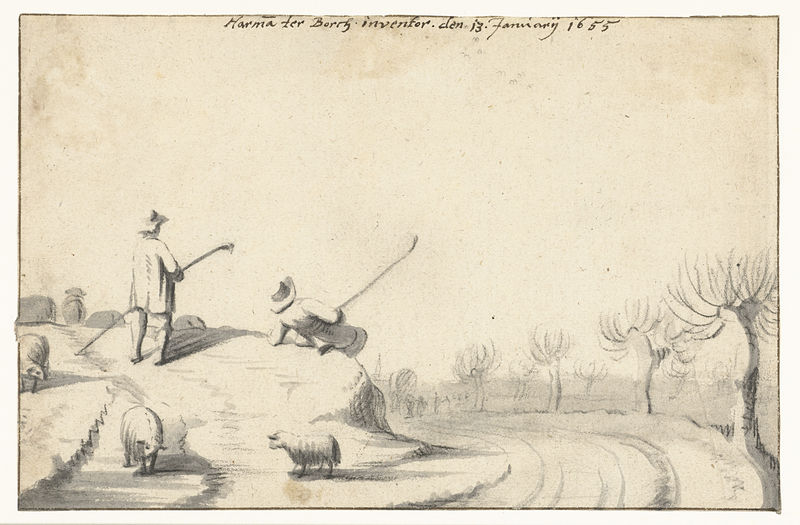
Titel: Twee herders en hun kudde op een heuvel
Künstler: Harmen ter Borch
Standort: Amsterdam
Institution: Rijksmuseum
Schlagwörter: hat, men, friends, seated, sitting, two, cliff, sky, tree, field, hill, hills, landscape, nature, horizon, street, trees, grass, peaceful, river, path, road, drawing, black and white, coat, dog, hats, pasture, peasants, pencil, carriage, cow, bare, branches, cane, sheep, grazing, herd, lamb, lambs, shepard, shephard, farmers, stick, shepherd, shepherds, standing, staff, goats, rest, reclining, wait, farming, relax, orchard, herder, quiet, january, jackets, leafless, on the road, staffs, shepards, tag, herders, 1655, almond trees, admiring the view, country sketch, no leaves